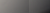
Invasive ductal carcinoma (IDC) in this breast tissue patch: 0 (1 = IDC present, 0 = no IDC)